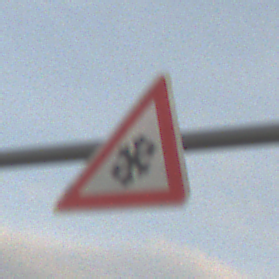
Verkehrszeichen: SchneeOderEisglaette
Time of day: SunriseSunset
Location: Outdoor (Nature)
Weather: PartlyCloudy
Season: NotSpecified
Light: Natural